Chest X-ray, AP view. Patient: 68 years old, sex F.
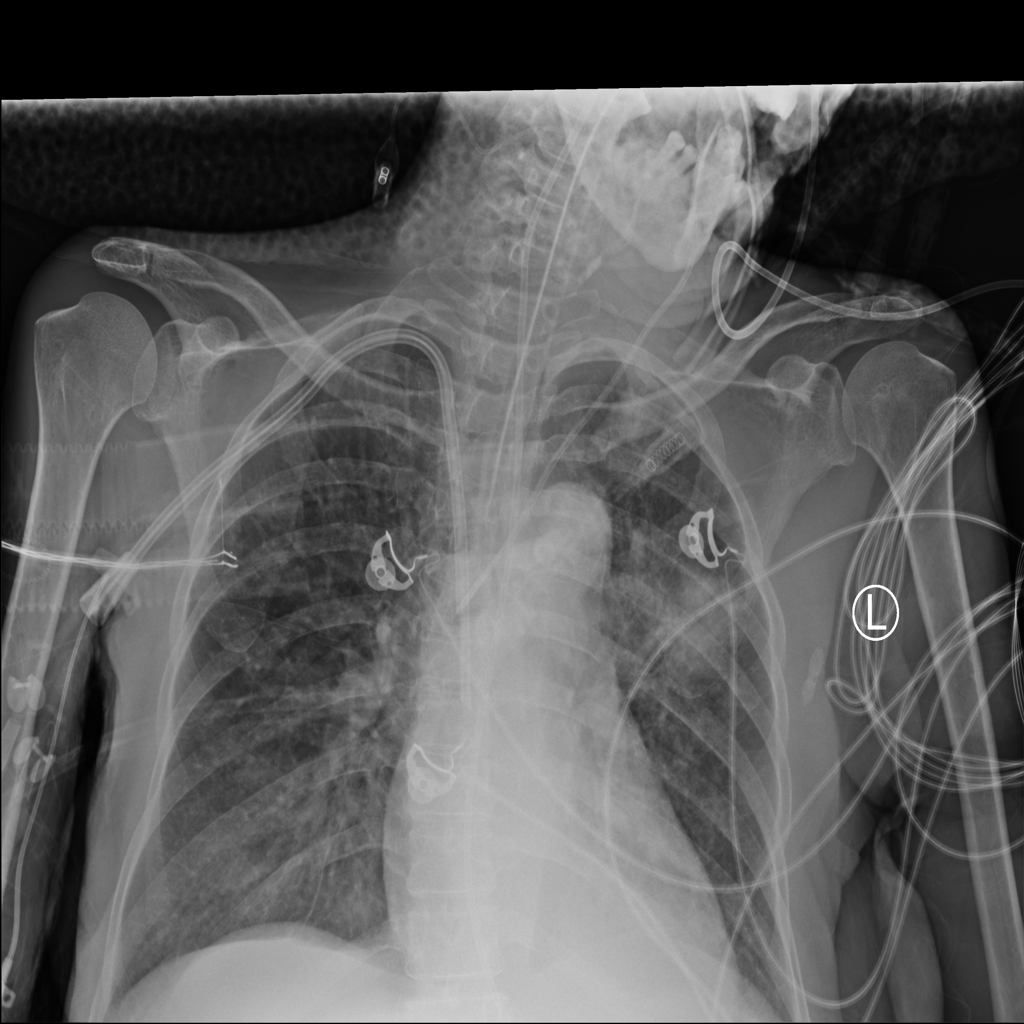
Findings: Consolidation, Infiltration, Mass